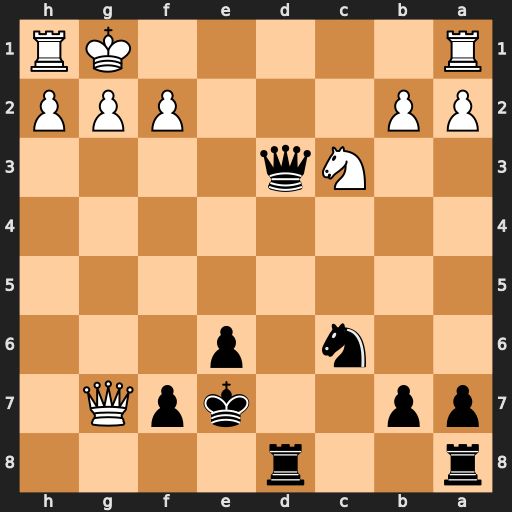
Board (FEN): r2r4/pp2kpQ1/2n1p3/8/8/2Nq4/PP3PPP/R5KR
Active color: b
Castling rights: -
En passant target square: -
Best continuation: Rg8 Qg3 Rxg3